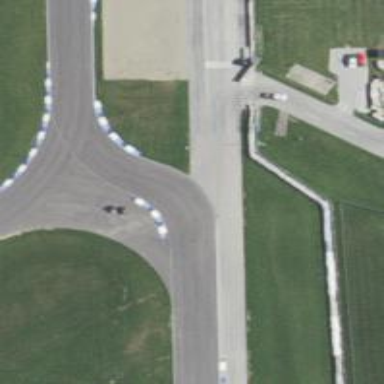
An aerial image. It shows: Motor sport raceway.